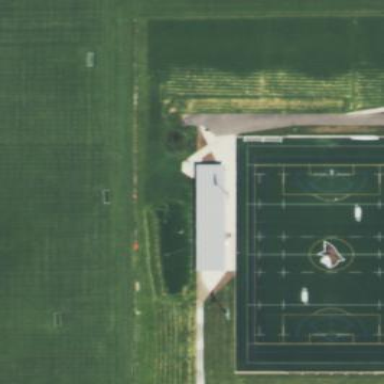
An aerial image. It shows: Soccer pitch for leisureland activities.